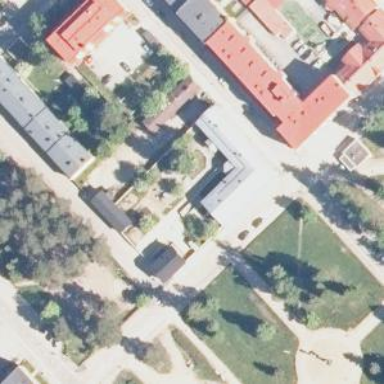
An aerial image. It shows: School.